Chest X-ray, PA view. Patient: 61 years old, sex F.
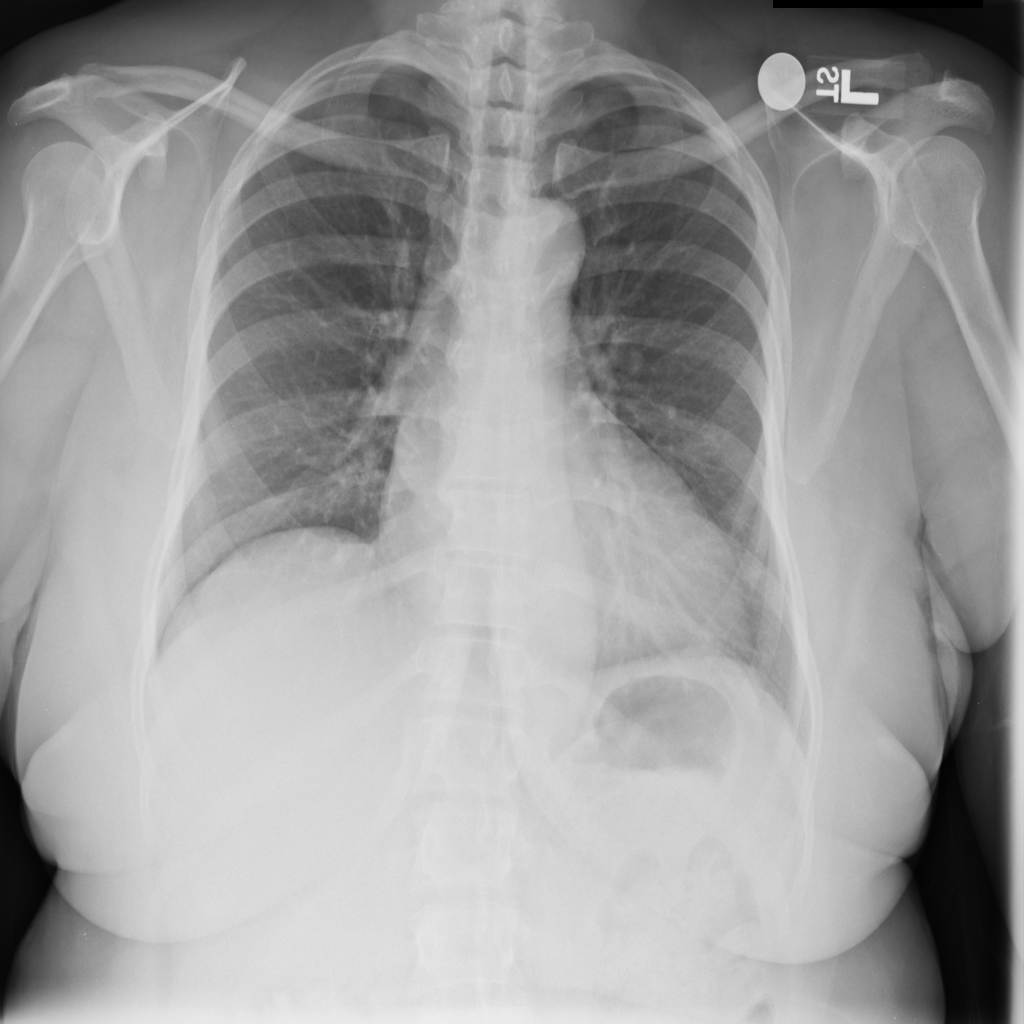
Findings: Cardiomegaly